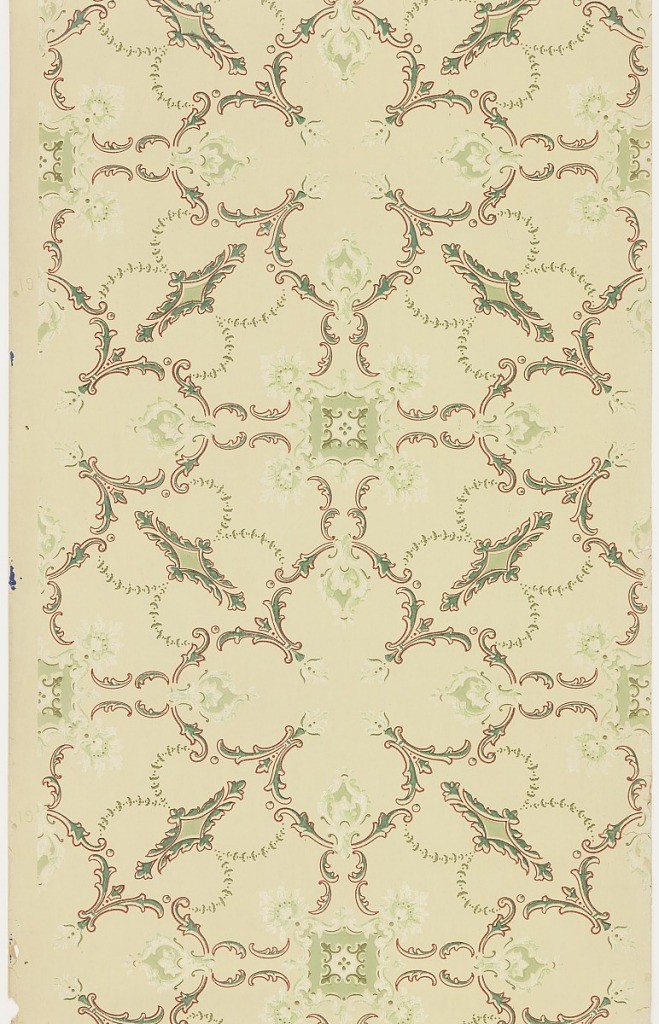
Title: Ceiling paper
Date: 1905–1915
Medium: Machine-printed paper, liquid mica
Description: Complex pattern of acanthus scrolls and floral swags, forming quatrefoils and ogival shapes. Printed in red, green, and white on tan/green ground.